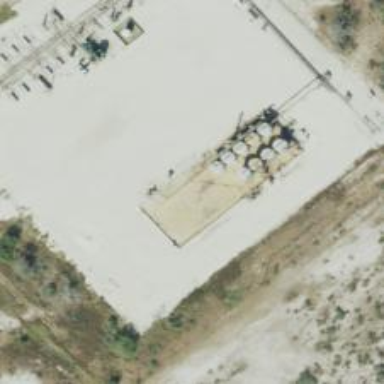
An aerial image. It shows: Storage tank with man-made structure.